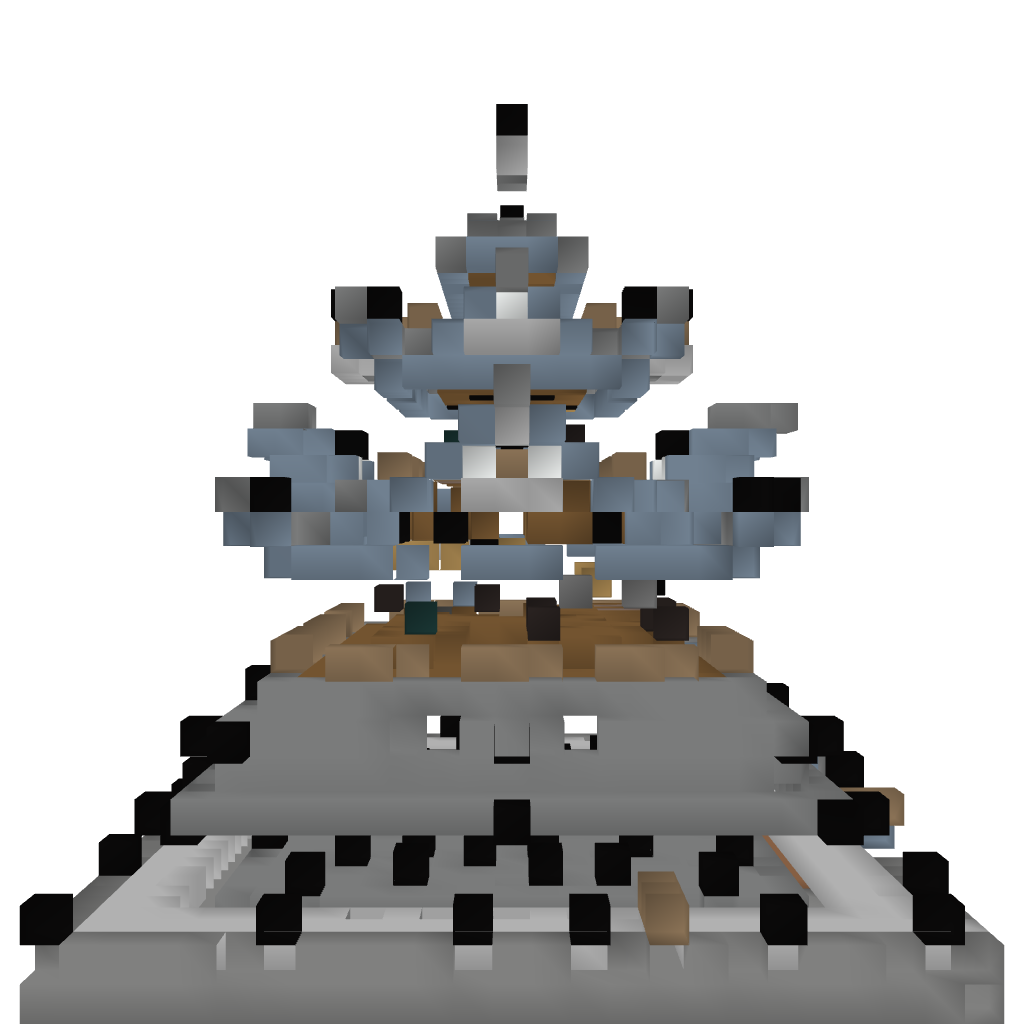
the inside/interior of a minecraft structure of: supreme house asian style